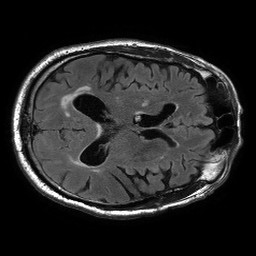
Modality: FLAIR
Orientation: axial
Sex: male
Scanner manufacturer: philips
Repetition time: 11 s
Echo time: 0.125 s